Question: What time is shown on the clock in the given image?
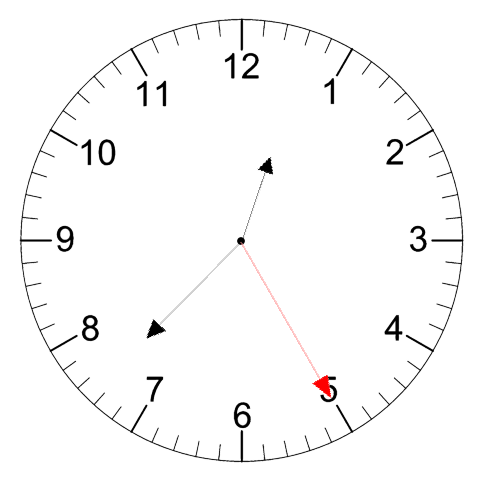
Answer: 12:37:25